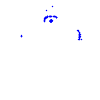
Particle: kaon